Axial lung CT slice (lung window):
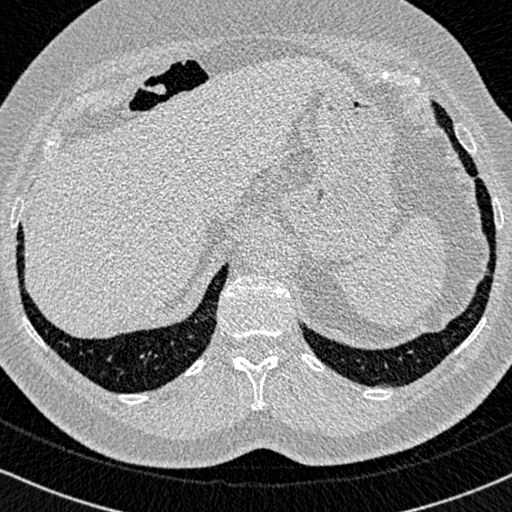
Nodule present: no